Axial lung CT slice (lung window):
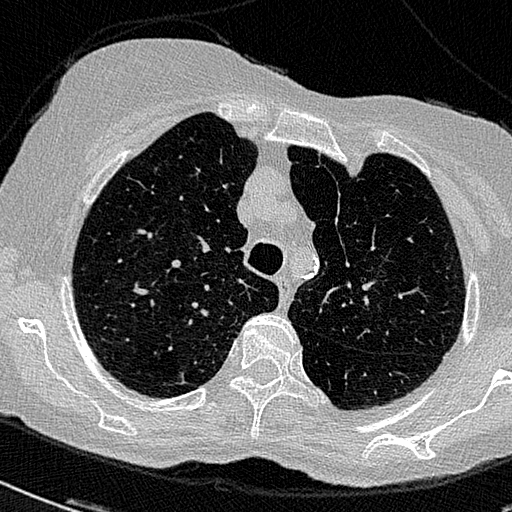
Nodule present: no